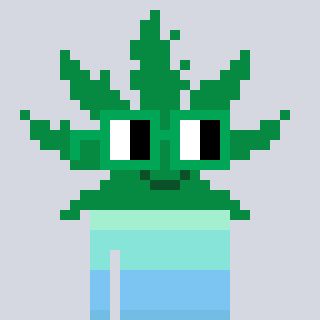
a pixel art character with square green glasses, a weed-shaped head and a bluegrey-colored body on a cool background